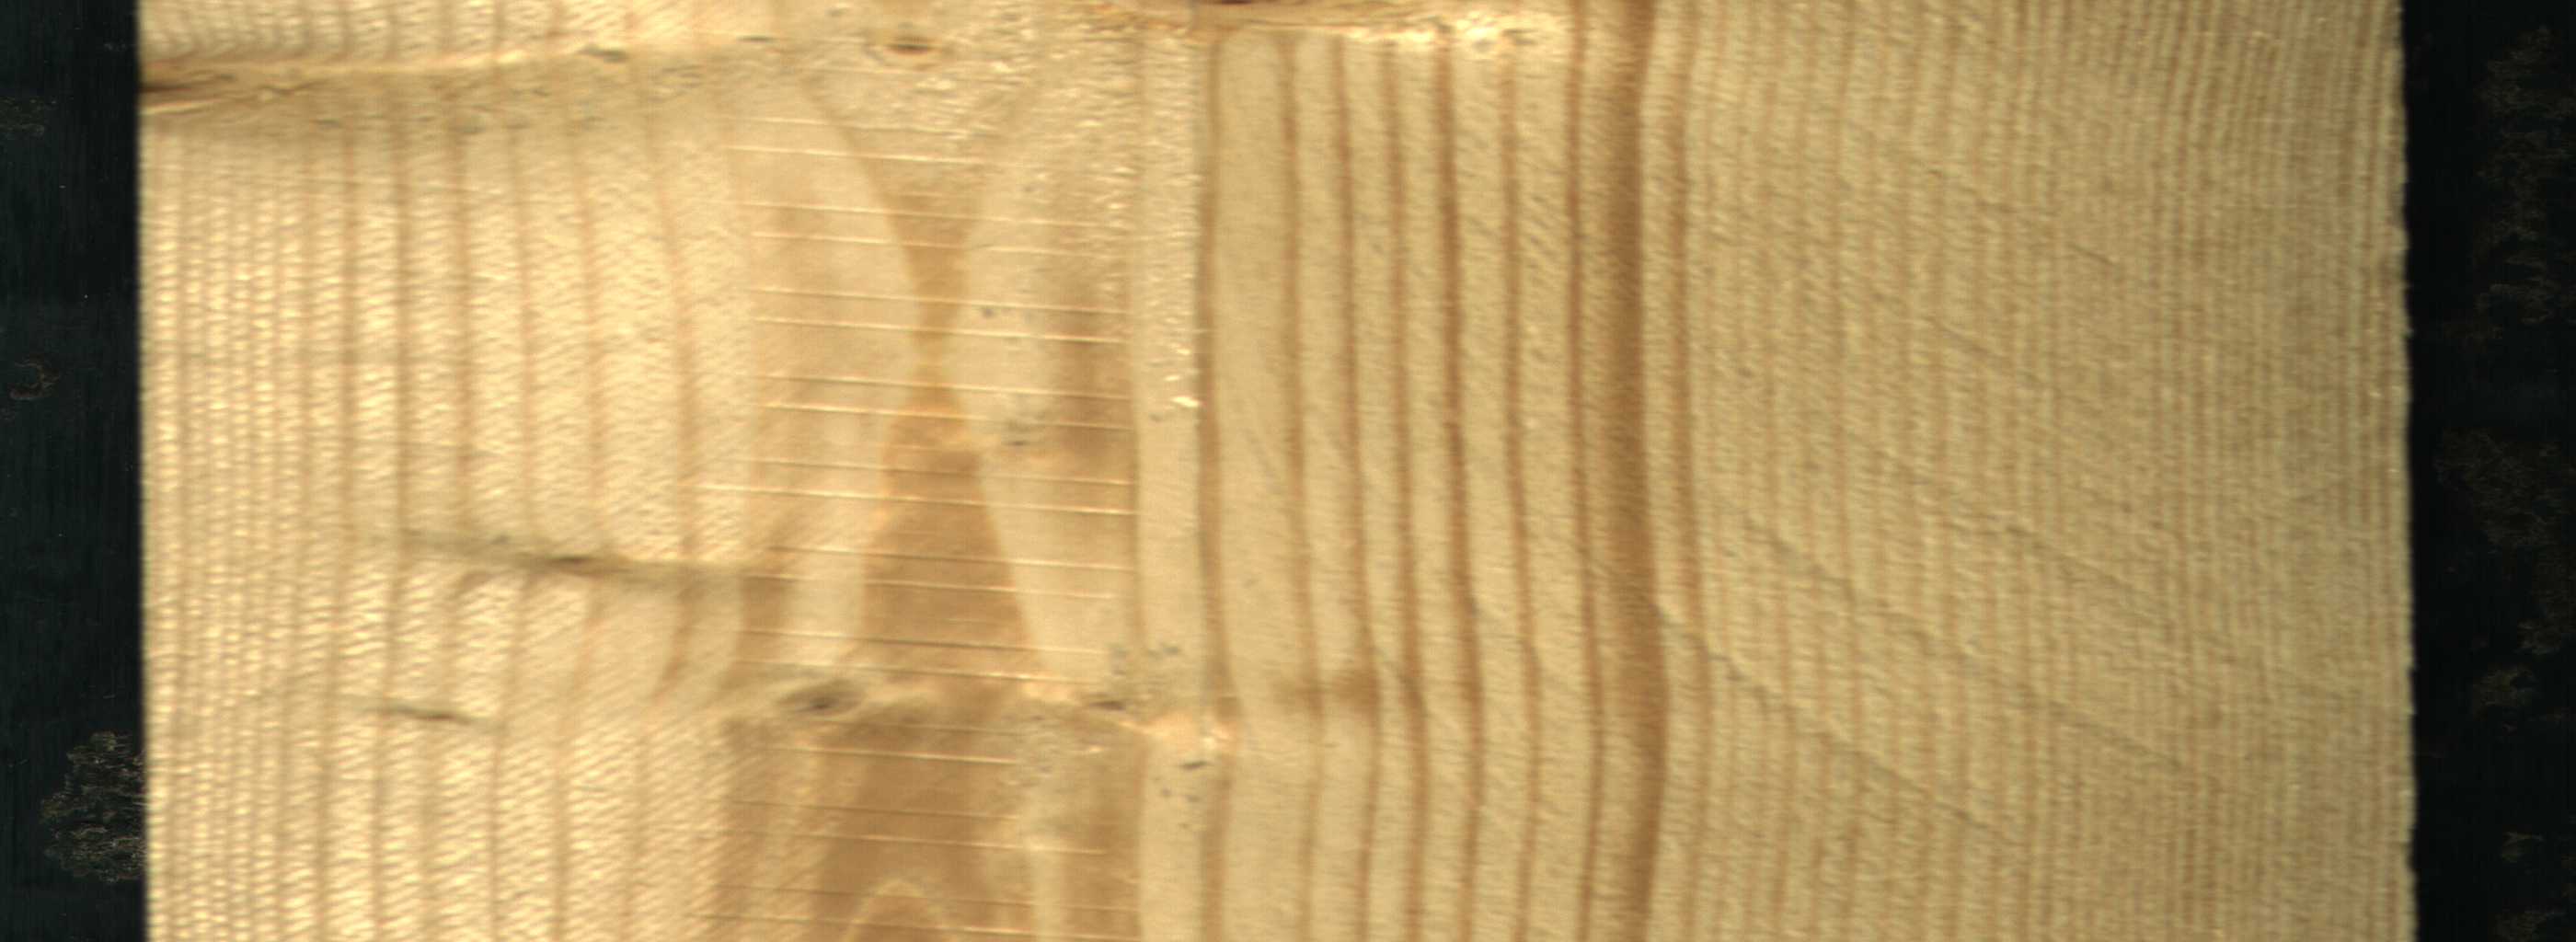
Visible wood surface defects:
Live_Knot
Live_Knot
Live_Knot
Live_Knot
Live_Knot
Live_Knot
Live_Knot